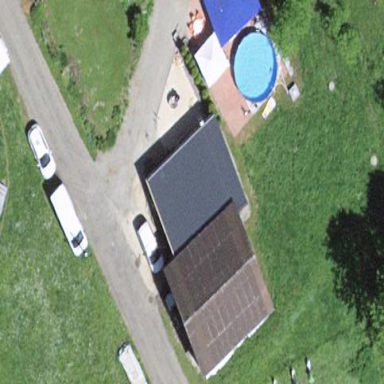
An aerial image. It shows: Flat-roofed garage.